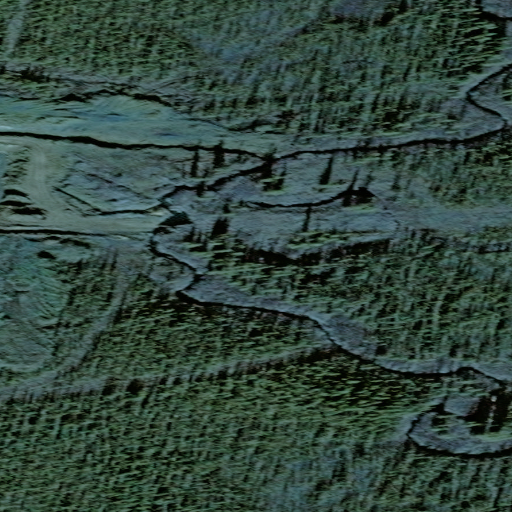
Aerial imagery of valley in Alaska named Glen Gulch containing only unknown